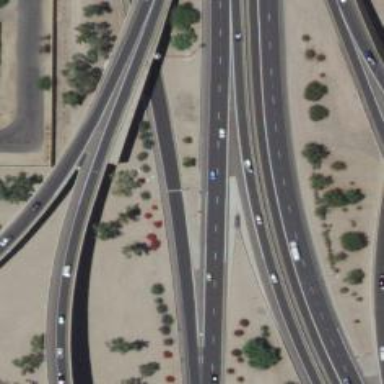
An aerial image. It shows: Motorway.